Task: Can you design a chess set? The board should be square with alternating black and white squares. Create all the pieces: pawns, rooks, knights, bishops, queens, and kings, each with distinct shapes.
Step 290:
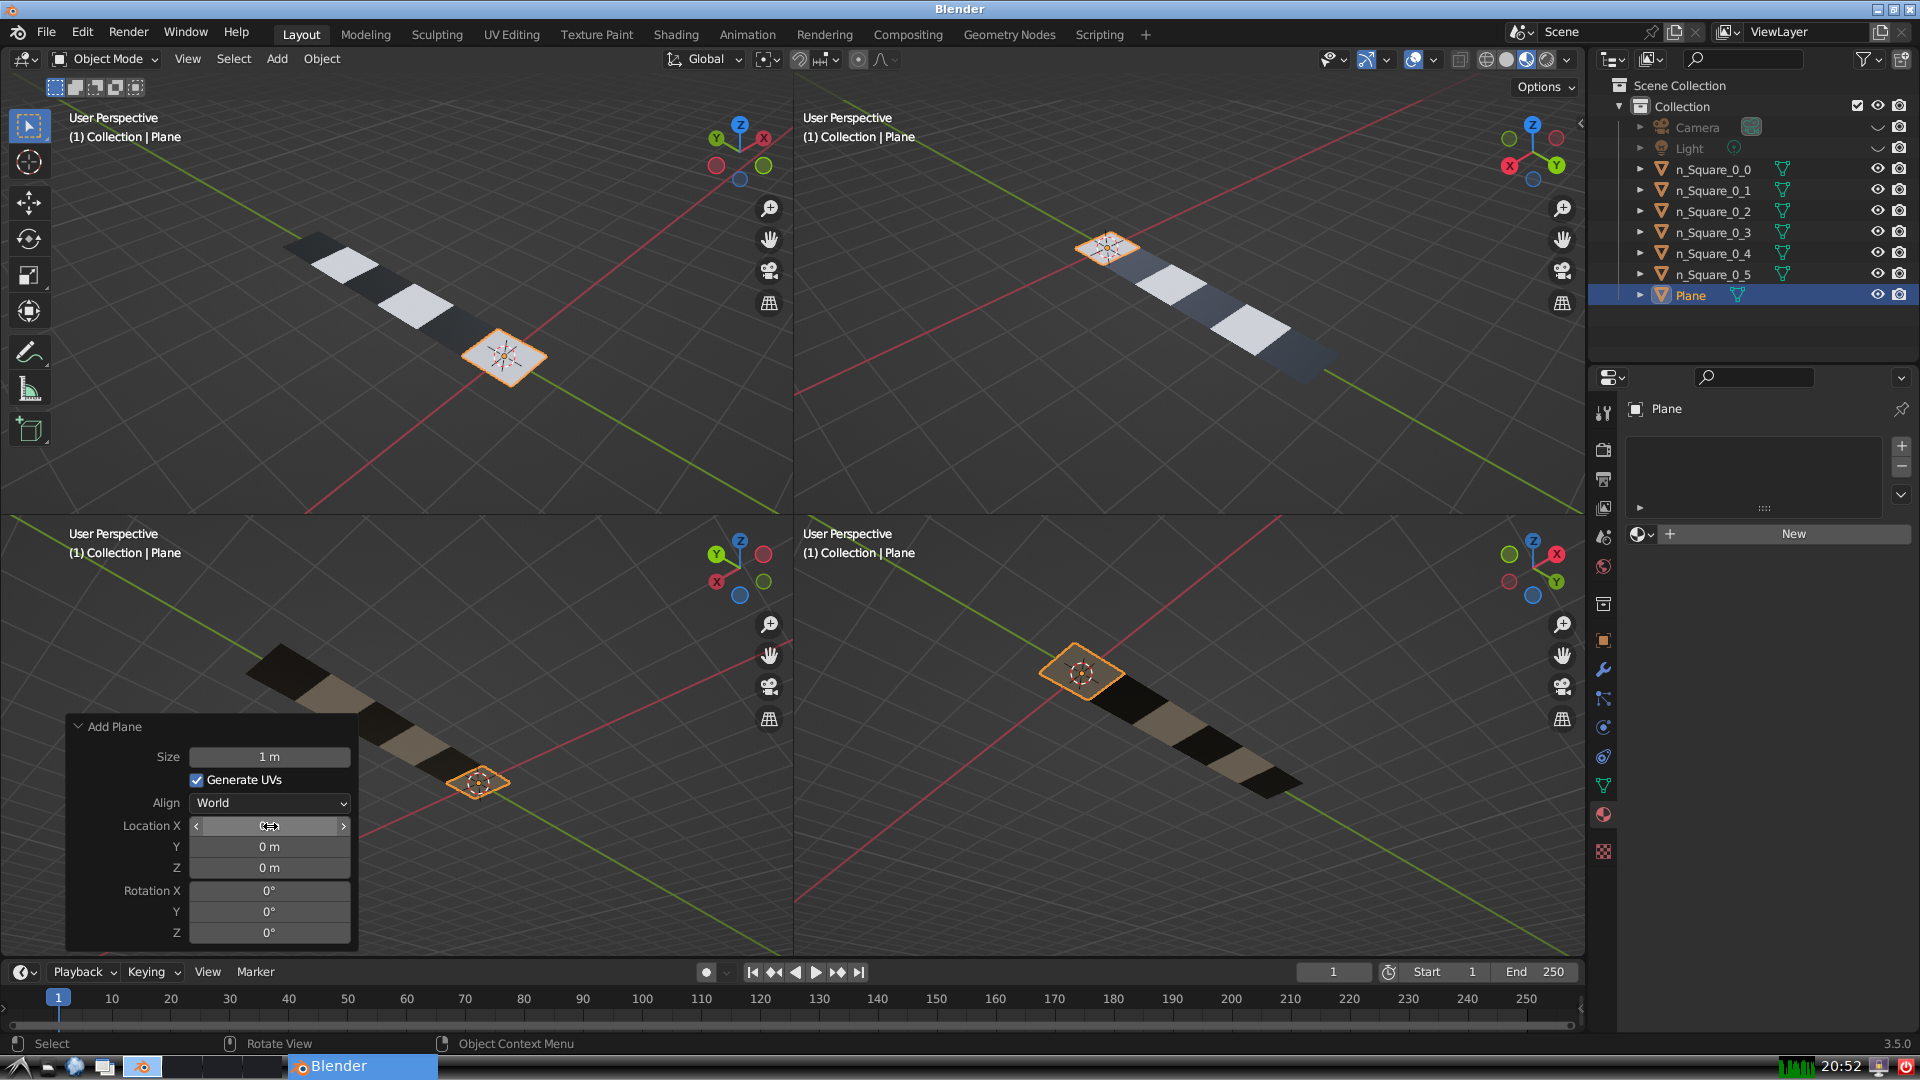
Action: {"mouse_move": [270, 846]}